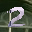
Label: 2